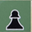
Piece: bP